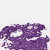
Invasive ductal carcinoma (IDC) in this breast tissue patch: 0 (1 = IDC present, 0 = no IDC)